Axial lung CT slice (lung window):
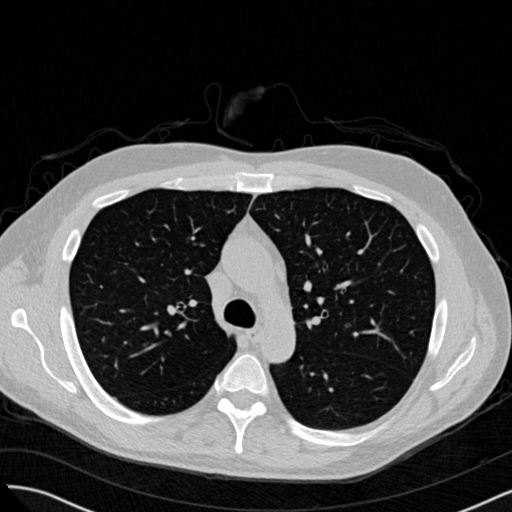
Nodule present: no